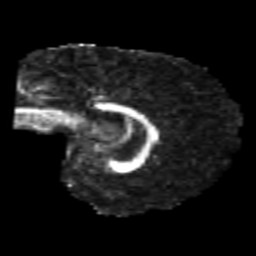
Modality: FA
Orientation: sagittal
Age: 23
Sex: female
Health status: healthy
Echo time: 0.074 s